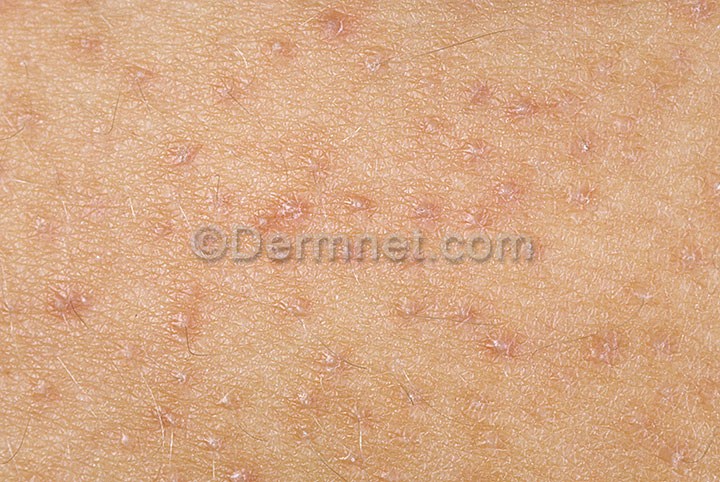
Disease: Atopic Dermatitis Photos